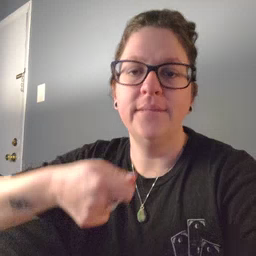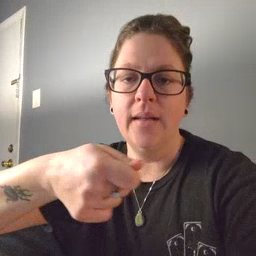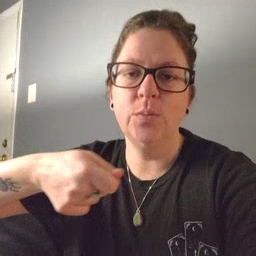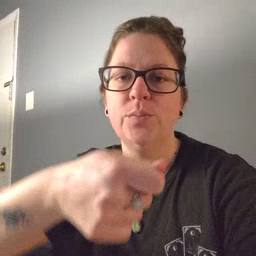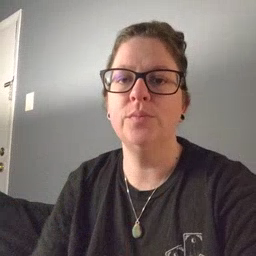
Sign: vacuum